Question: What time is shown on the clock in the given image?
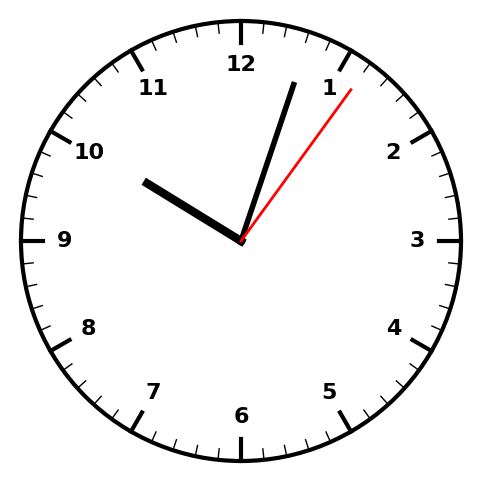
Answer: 10:03:06